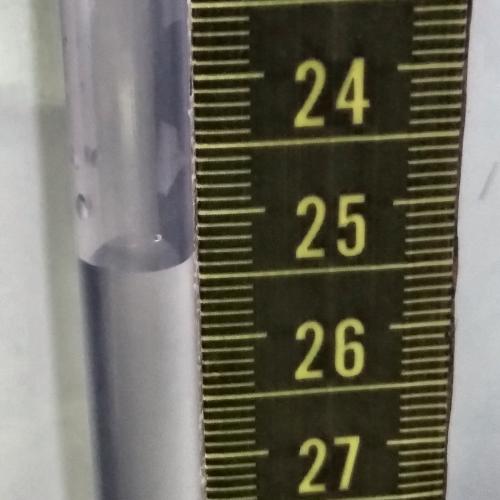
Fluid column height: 25.4 cm